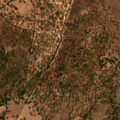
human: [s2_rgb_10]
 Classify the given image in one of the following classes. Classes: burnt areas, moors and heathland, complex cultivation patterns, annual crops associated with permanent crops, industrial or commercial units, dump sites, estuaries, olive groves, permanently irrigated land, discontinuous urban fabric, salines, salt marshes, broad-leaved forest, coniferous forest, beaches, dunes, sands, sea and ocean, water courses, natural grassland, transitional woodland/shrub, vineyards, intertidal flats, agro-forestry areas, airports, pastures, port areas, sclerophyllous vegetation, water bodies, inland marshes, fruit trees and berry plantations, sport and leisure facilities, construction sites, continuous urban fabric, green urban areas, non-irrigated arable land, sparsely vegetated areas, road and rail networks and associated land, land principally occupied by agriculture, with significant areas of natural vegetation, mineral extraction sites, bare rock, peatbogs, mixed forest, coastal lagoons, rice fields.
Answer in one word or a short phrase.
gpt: pastures, agro-forestry areas